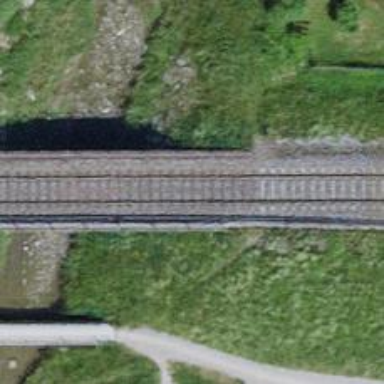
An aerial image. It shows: Bridge with electrified rail tracks and contact line.